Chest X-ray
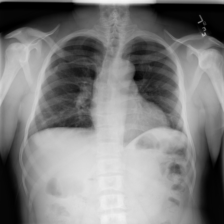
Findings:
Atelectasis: negative
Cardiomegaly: negative
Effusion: negative
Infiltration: negative
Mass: negative
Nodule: negative
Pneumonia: negative
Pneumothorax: negative
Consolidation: negative
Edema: negative
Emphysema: negative
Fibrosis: negative
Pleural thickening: negative
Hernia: negative